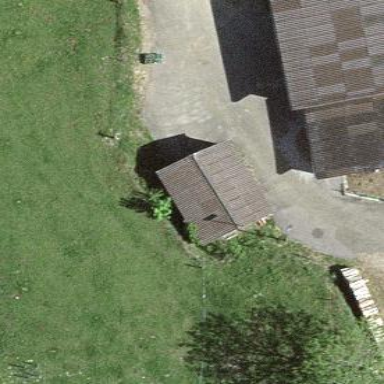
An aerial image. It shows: Farm auxiliary building.